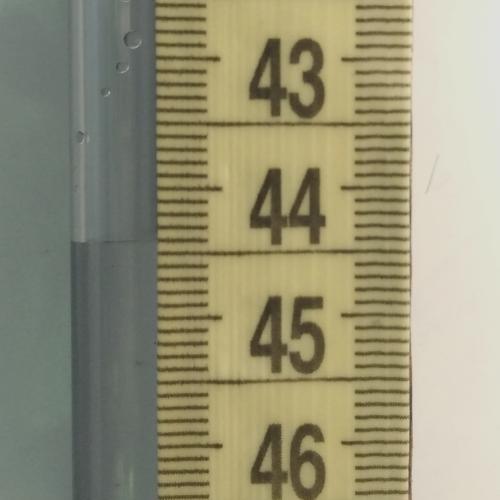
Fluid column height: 44.4 cm